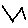
Label: zigzag